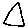
Label: triangle